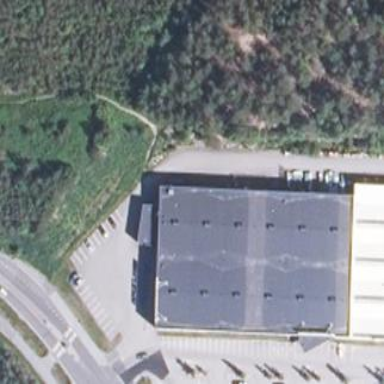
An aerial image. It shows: Retail building with flat roof.